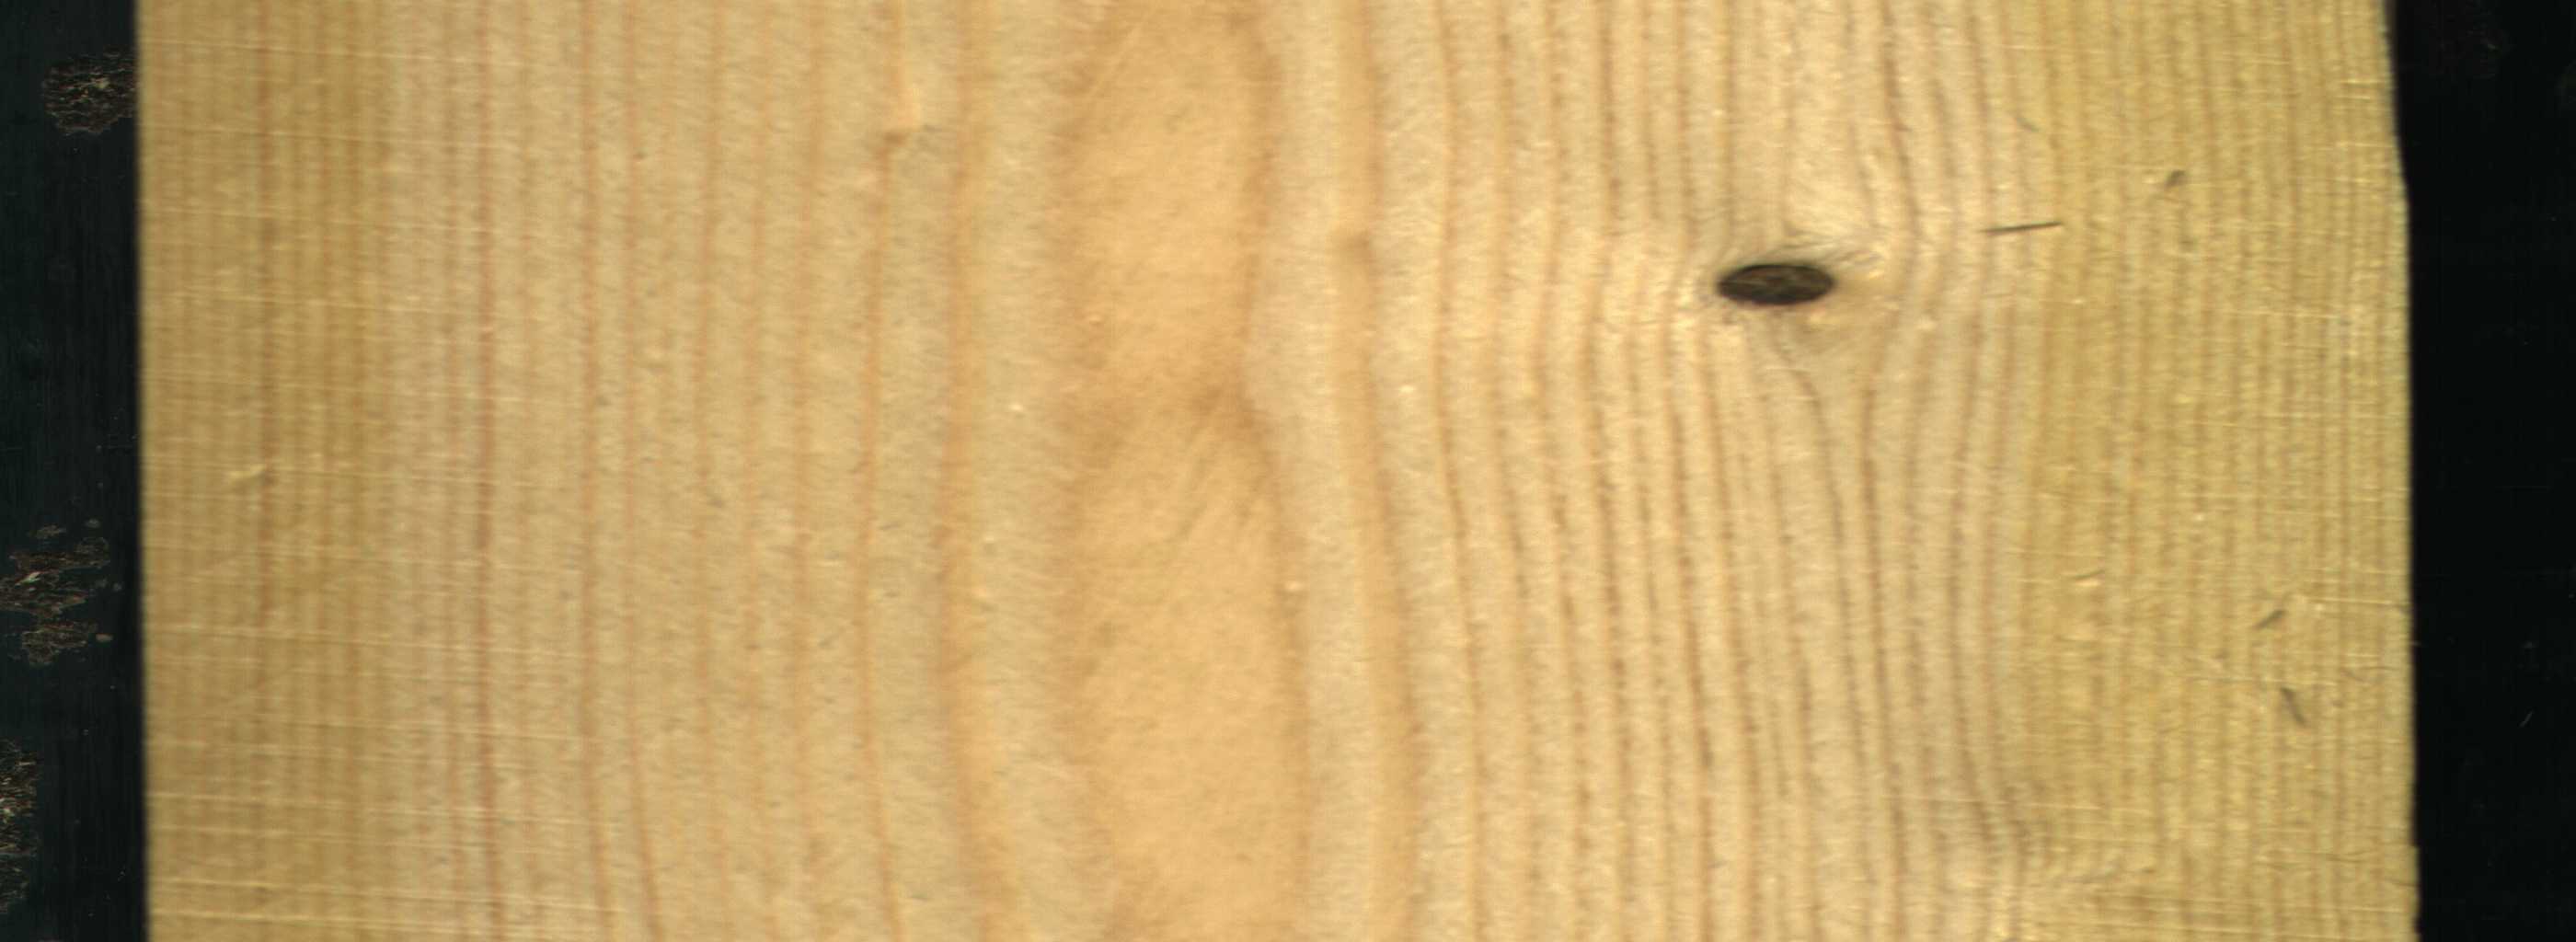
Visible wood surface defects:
Dead_Knot